Here is the raw acceleration-versus-time signal recorded on a bearing housing. What is the most likely bearing condition (normal, inner_race, outer_race, ball)?
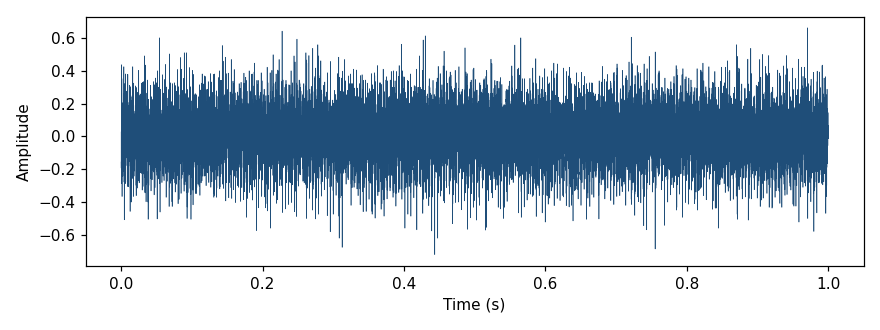
Answer: outer_race